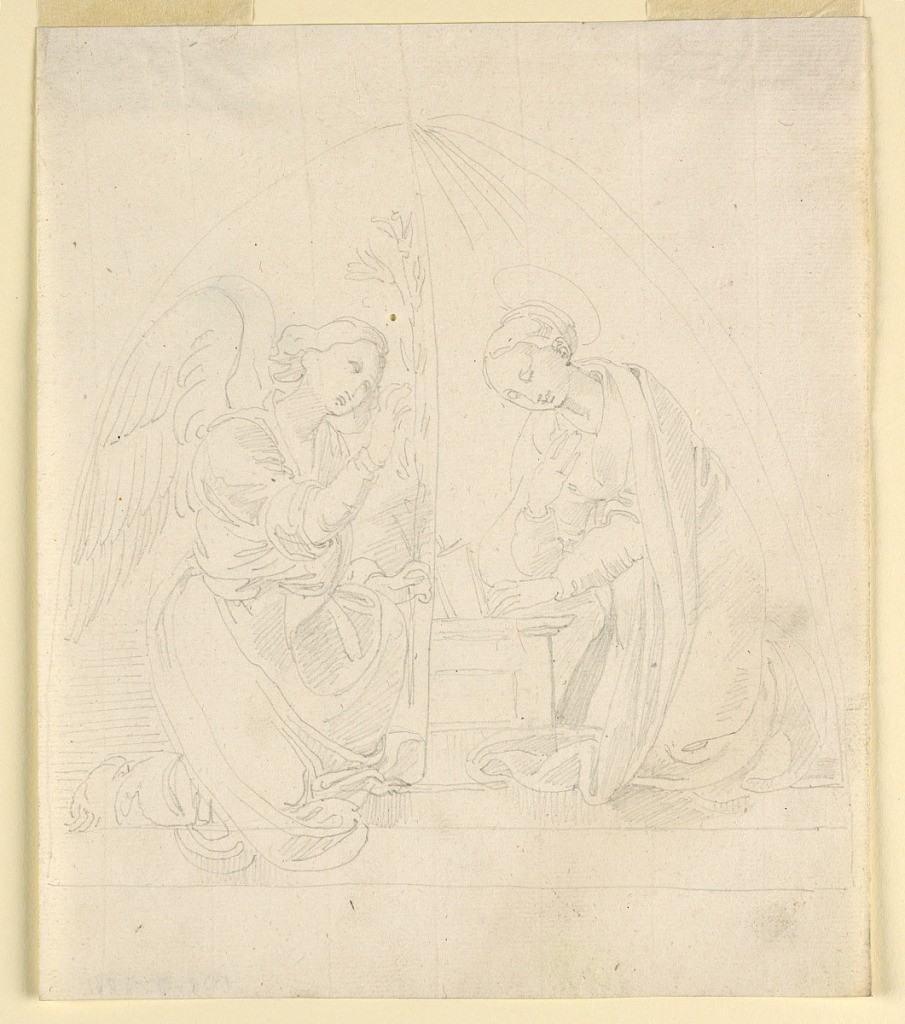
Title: The Annunciation
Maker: Fortunato Duranti, Italian, 1787 - 1863
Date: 1820–1850
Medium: Graphite on paper
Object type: Drawing
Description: An angel kneels at left, the Virgin at right, praying. Rays. A line separates both figures. Below, a base. Framing graphite line in the shape of a pointed arc. Parts of outline are deeply impressed.